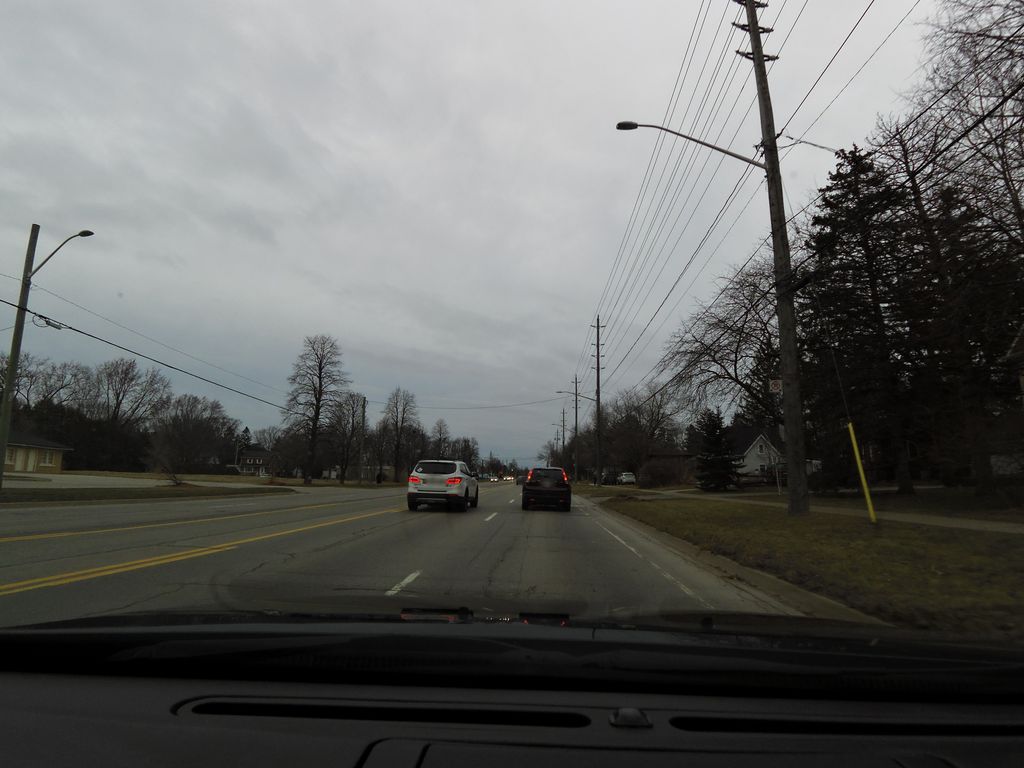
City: hamilton